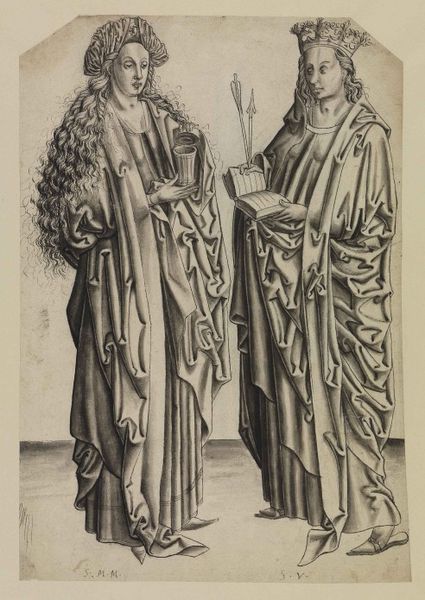
Titel: Heilige Magdalena und Ursula
Künstler: Anonym (15. Jh. D)
Standort: Karlsruhe
Institution: Staatliche Kunsthalle Karlsruhe
Schlagwörter: feder, fuß, hand, mann, schatten, umhang, weiß, frauen, menschen, ausschnitt, busen, frau, frisur, getränk, glas, grau, haar, hut, kleid, kleider, mund, männer, nase, schwarz, skizze, stirn, szene, zeichnung, blick, dame, tuch, beige, haube, kappe, mütze, augen, bibel, falten, faru, gesicht, halten, kleidung, lang, spitze, stehen, bild, hals, hände, portrait, porträt, schauen, signatur, erde, boden, gewand, haare, kelch, lange haare, mantel, stehend, stoff, adel, gewänder, paar, personen, blatt, gotik, krone, locken, renaissance, krug, holzschnitt, schrift, wellen, papier, man, zwei, schuhe, studie, grafik, graphik, grisaille, figuren, kaiser, könig, lanze, spitz, weib, weiber, kopftuch, zopf, lesen, muse, robe, tasse, sandalen, faltenwurf, rüschen, raffung, becher, vanitas, deckel, gefäß, offen, buch, dose, groß, weinglas, druck, schwarz-weiss, radierung, stich, lockig, stof, bleistift, herrscher, salbung, schuh, entwurf, pinsel, fürst, gravur, buchdruck, ganzfigur, ehepaar, pantoffel, sandale, schlappen, gotisch, toga, rollen, mittelalter, begegnung, heiliger, umhänge, schriftrolle, königin, heilige, speer, speere, zeilen, geistlich, kirchlich, geöffnet, symbolik, heilig, maria, kupferstich, cape, magdalena, gefäße, maria magdalena, salbgefäß, veronika, gegenüber, kelche, pfeil, pfeile, kaiserin, zepter, szepter, salbe, doppel, kronen, schriftrollen, togen, signaturen, bleistif, kuperstich, schwarzweisss, barbara, katharina, silberstift, latschen, sebastian, geand, bierglas, gewandt, altertümlich, heiliger sebastian, bechälter, margaretha, schüsselfalten, spätmittelalter, heiligen, gelockt, hare, ursula, helige, kron, königspaar, marterwerkzeug, pandora, turbahn, spitzschuhe, deutschlad, schierling, toupee, 15. jahrhundert, salbtopf, 16. jh., jöcher, boden#, heilg, s.m.n., salbgefäs, s. m. m., 1430, skepter, krohn, catahrina, lucia, heilgen, becjer, umhände, insieginen, mütze#, #signatur, smn, s v, deckelbecher